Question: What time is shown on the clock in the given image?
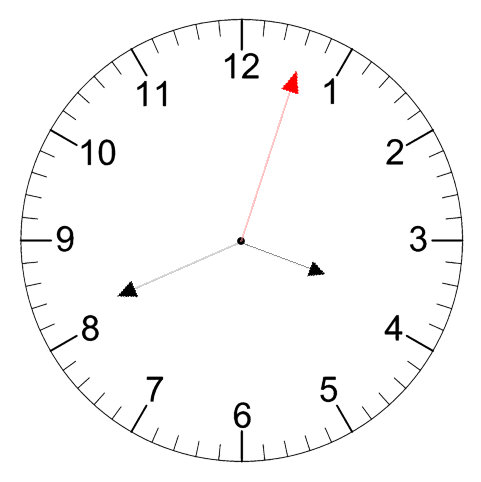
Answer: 03:41:03